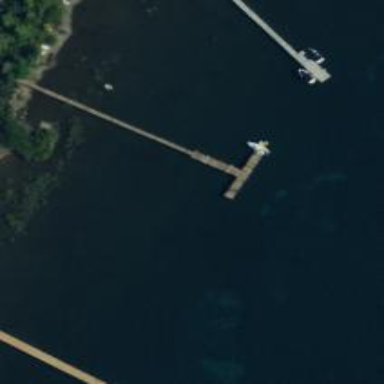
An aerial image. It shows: Man-made pier.